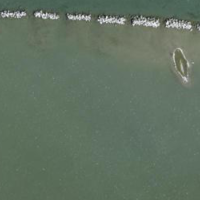
EUNIS habitat code: 14
Species observed at this site:
Haematopus ostralegus